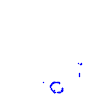
Particle: proton